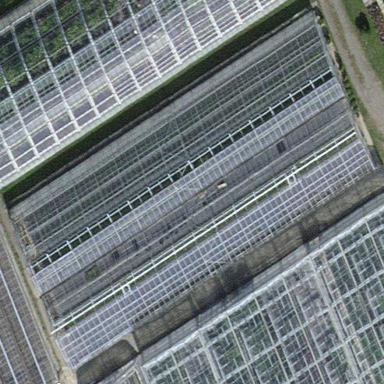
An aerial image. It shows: Greenhouse.